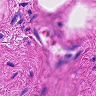
Metastatic tissue present: no